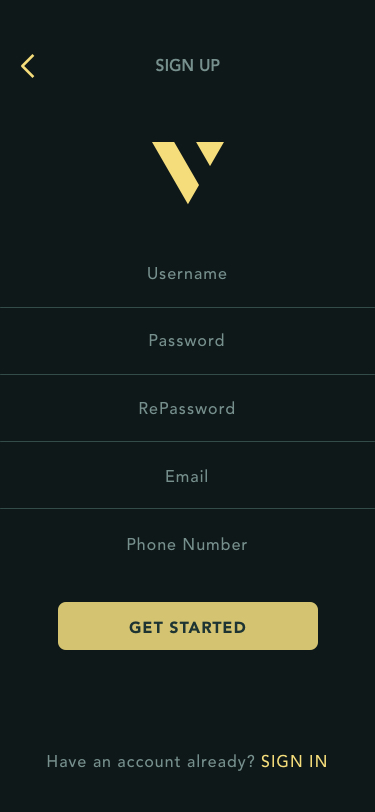
Text in this UI design:
Have an account already? SIGN IN
Username
Password
RePassword
Email
Phone Number